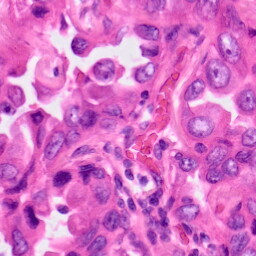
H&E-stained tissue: Lung